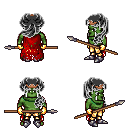
a pixel art fantasy rpg character, male body template, orc, green skin, red tattered cape, gold greaves, gray princess hairstyle, bronze tiara, gold gloves, metal boots, spear, four views (front, back, left, right), 2x2 character sprite sheet, small pixel art, hard edges, no anti-aliasing